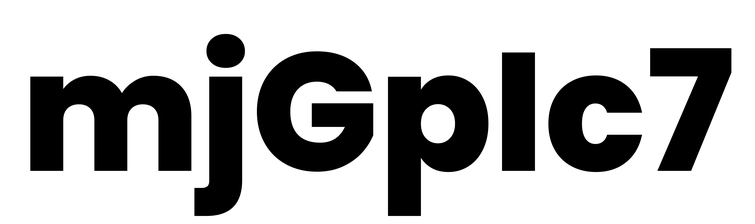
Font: Poppins-ExtraBold